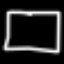
Label: square